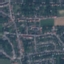
Land use / land cover: Residential